Question: I've made use of a devexpress lookupedit control in a project that I'm currently working on, however this is the only devexpress control in use in the project. As such it looks quite out of place compared to the native WPF controls in use. Is there anyway to remove the theming on the control so that it looks like a native combobox or has someone produced a theme that does this that anyone is aware of?
In case anyone suggests, I don't want to replace all the controls in my app for devexpress equivalents because in my experience devexpress controls are generally quite bloated and have a fair amount of overhead.
Thanks.
EDIT ::
I want the devexpress combobox to look like the native combobox, not worried about the contents of the popup template.

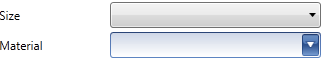
Answer: The only way to do this is to actually get the style for the 'LookUpEdit' and edit the style as you see fit.
First you need to add the ThemeKey reference:
'''
xmlns:dxgt="clr-namespace:DevExpress.Xpf.Grid.Themes;assembly=DevExpress.Xpf.Grid.v11.1"
'''
Just replace the "v11.1" with your DX version.
Next is the 'ControlTemplate':
'''
<ControlTemplate x:Key="{dxgt:LookUpEditThemeKey ResourceKey=...EnterResourceKey...}" TargetType="{x:Type ContentControl}"/>
'''
Just replace the "...EnterResourceKey..." with the correct key.